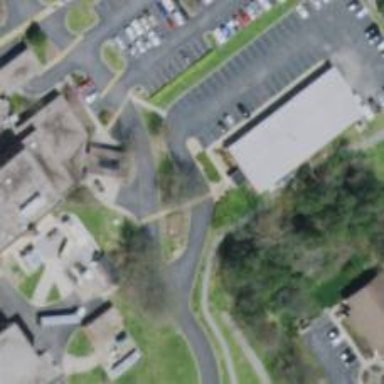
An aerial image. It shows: Parking area.